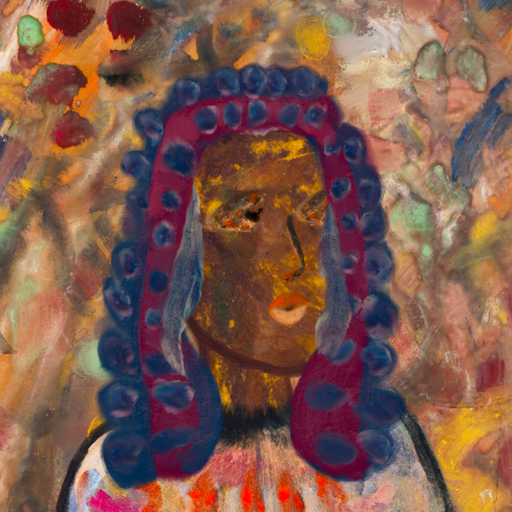
Background: Mother_And_Son_Mother, Head And Neck Side: Comrade, Face Side: Gypsy_Queen, Bust: Childish, Hair Side: Hill_Girl, Head Accessory: Blank, Second Necklace: Blank, Necklace: Blank, Baby: Blank